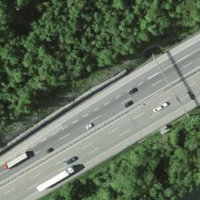
EUNIS habitat code: 57
Species observed at this site:
Milvus milvus